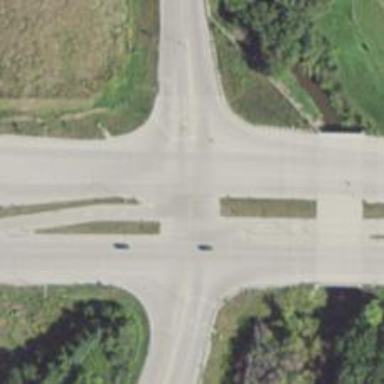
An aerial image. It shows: Secondary link road.